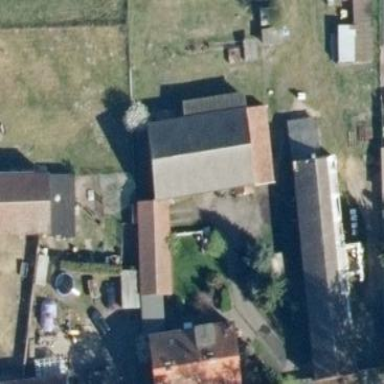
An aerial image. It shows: Farm auxiliary building with gabled roof.